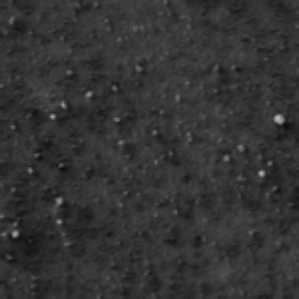
Label: frost